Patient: sex F, age 62
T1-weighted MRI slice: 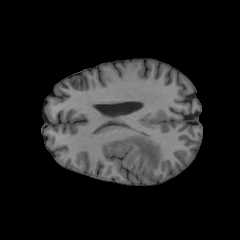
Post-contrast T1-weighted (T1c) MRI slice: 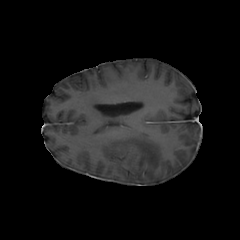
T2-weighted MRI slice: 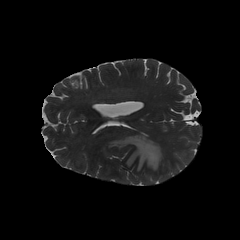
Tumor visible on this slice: yes
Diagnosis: Glioblastoma, IDH-wildtype
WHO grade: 4